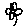
Label: flower